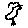
Label: bird